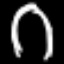
Label: squiggle